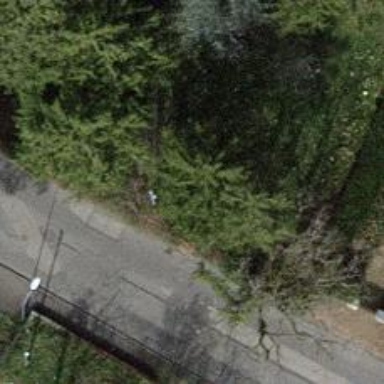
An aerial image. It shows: Evergreen tree with needle-leaved leaves.